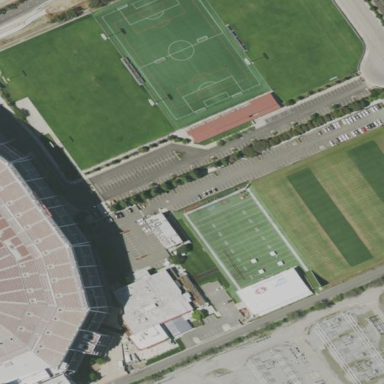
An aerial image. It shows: Pitch for American football.